Field crop: maize
Growth stage: 1
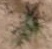
Species: salsola